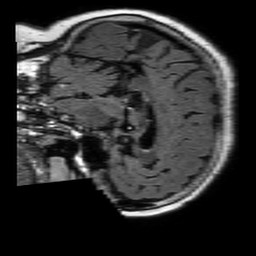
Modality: FLAIR
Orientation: sagittal
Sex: female
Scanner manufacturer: philips
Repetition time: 11 s
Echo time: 0.125 s